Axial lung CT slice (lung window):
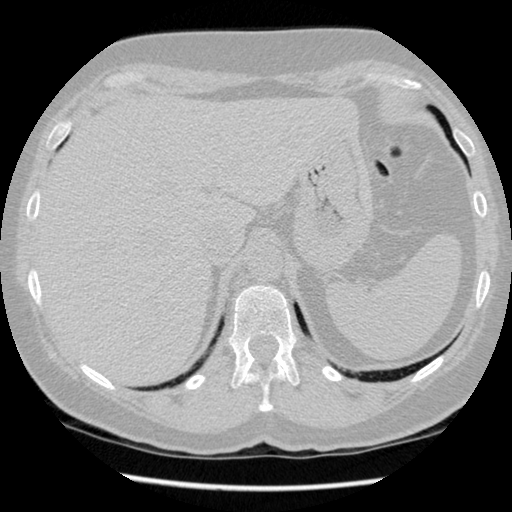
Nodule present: no